Question: I'm trying to traverse the relations on CakePHP models.
This is the database:

I can access product attributes ('product->attributes') on a product model but I cannot access the product attributes on Ad model ('ad->product->attributes').
Here is my code:
'''
//Product Model
class Product extends AppModel {
public $useTable = 'products';
public $displayField = 'name';
public $hasAndBelongsToMany = array(
'Attributes' =>
array(
'className' => 'Attribute',
'joinTable' => 'product_has_attributes',
'foreignKey' => 'products_id',
'associationForeignKey' => 'attributes_id',
'unique' => true,
'conditions' => '',
'fields' => '',
'order' => '',
'limit' => '',
'offset' => '',
'finderQuery' => '',
'with' => 'product_has_attributes'
)
);
public $hasMany = array(
'Ads' => array(
'className' => 'Ad',
'foreignKey' => 'Products_id',
'conditions' => '',
'order' => '',
'limit' => '',
'dependent' => true
)
);
//Ad Model
class Ad extends AppModel {
public $displayField = 'Name';
public $belongsTo = array(
'Product' => array(
'className' => 'Products',
'foreignKey' => 'products_id',
'conditions' => '',
'fields' => '',
'order' => ''
)
);
//Attribute Model
class Attribute extends AppModel {
public $displayField = 'name';
public $hasAndBelongsToMany = array(
'Products' =>
array(
'className' => 'Product',
'joinTable' => 'product_has_attributes',
'foreignKey' => 'attributes_id',
'associationForeignKey' => 'products_id',
'unique' => true,
'conditions' => '',
'fields' => '',
'order' => '',
'limit' => '',
'offset' => '',
'finderQuery' => '',
'with' => 'product_has_attributes'
)
);
// Products controller -> Action View
class ProductsController extends AppController {
public function view($id = null) {
if (!$this->Product->exists($id)) {
throw new NotFoundException(__('Invalid product'));
}
$options = array('conditions' => array('Product.' . $this->Product->primaryKey => $id));
$this->set('product', $this->Product->find('first', $options));
}
}
// Ads controller -> Action View
class AdsController extends AppController {
public function view($id = null) {
if (!$this->Ad->exists($id)) {
throw new NotFoundException(__('Invalid ad'));
}
$options = array('conditions' => array('Ad.' . $this->Ad->primaryKey => $id));
$this->set('ad', $this->Ad->find('first', $options));
}
'''
And here is what I do in the views:
'''
//Products Views: snipet of view.ctp
print_r ($product);
// this prints rhe product and all associated attributes
//Ads Views: snipet of view.ctp
print_r ($ad['Product']);
//this will print only the product fields, but not the attributes associated to the product
'''
What is wrong? How do I access the relation 'Ad->product->attribute' from my Ad model?
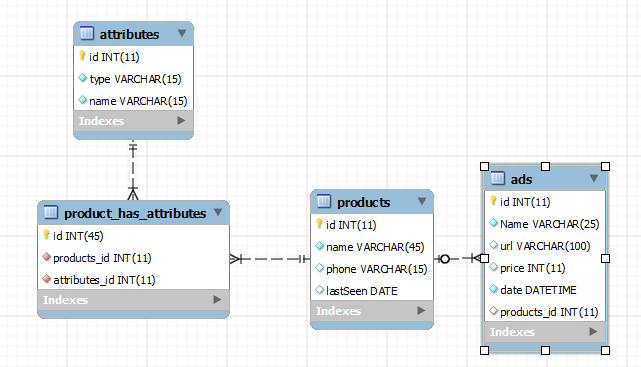
Answer: Perhaps the problem could be that you're not using CakePHP's conventions.
From the docs:
> "new join table's name needs to include the names of both models involved, in alphabetical order, and separated with an underscore ( _ )."
So, your join table should be named 'attributes_products'.
Also, check your foreign keys. They should be in singular form.
- - -
Hopefully that solves the problem.
<URL>
<URL>